Question: I have a pandas dataframe like:
'''
In [61]: df = DataFrame(np.random.rand(3,4), index=['art','mcf','mesa'],
columns=['pol1','pol2','pol3','pol4'])
In [62]: df
Out[62]:
pol1 pol2 pol3 pol4
art 0.661592 0.479202 0.700451 0.345085
mcf 0.235517 0.665981 0.778774 0.610344
mesa 0.838396 0.035648 0.424047 0.866920
'''
and I want to generate a row with the average for the policies across benchmarks and then plot it.
Currently, the way I do this is:
'''
df = df.T
df['average'] = df.apply(average, axis=1)
df = df.T
df.plot(kind='bar')
'''
Is there an elegant way to avoid the double transposition?
I tried:
'''
df.append(DataFrame(df.apply(average)).T)
df.plot(kind='bar')
'''
This will append the correct values but does not update the index properly and the graph is messed up.
A clarification. The result of the code with the double transposition is this:
This is what I want. To show both the benchmarks and the average of the policies, not just the average. I was just curious if I can do it better.
Note that the legend is usually messed up. For a fix:
'''
ax = df.plot(kind='bar')
ax.legend(patches, list(df.columns), loc='best')
'''
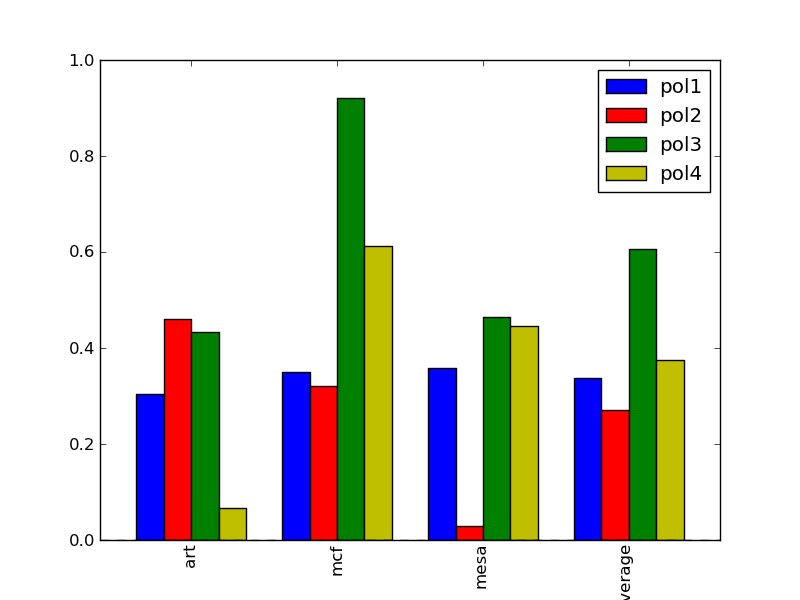
Answer: You can simply use the instance method 'mean' of the 'DataFrame' and than plot the results. There is no need for transposition.
'''
In [14]: df.mean()
Out[14]:
pol1 0.578502
pol2 0.393610
pol3 0.634424
pol4 0.607450
In [15]: df.mean().plot(kind='bar')
Out[15]: <matplotlib.axes.AxesSubplot at 0x4a327d0>
'''

## Update
If you want to plot the bars of all columns and the mean you can 'append' the mean:
'''
In [95]: average = df.mean()
In [96]: average.name = 'average'
In [97]: df = df.append(average)
In [98]: df
Out[98]:
pol1 pol2 pol3 pol4
art 0.661592 0.479202 0.700451 0.345085
mcf 0.235517 0.665981 0.778774 0.610344
mesa 0.838396 0.035648 0.424047 0.866920
average 0.578502 0.393610 0.634424 0.607450
In [99]: df.plot(kind='bar')
Out[99]: <matplotlib.axes.AxesSubplot at 0x52f4390>
'''

If your layout doesn't fit in to the subplot <URL> will adjust the matplotlib parameters.